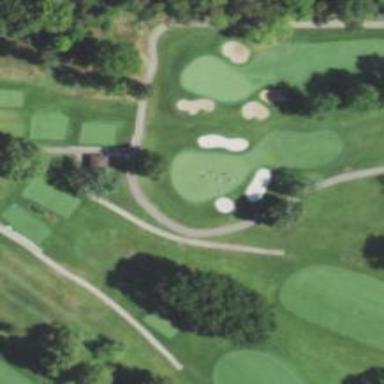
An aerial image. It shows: Golf cartpath that is also road path.